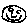
Label: smiley face